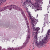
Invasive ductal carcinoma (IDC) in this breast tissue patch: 0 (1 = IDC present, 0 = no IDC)